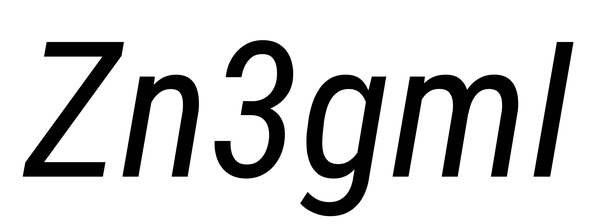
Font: Roboto-Italic_Condensed_Italic